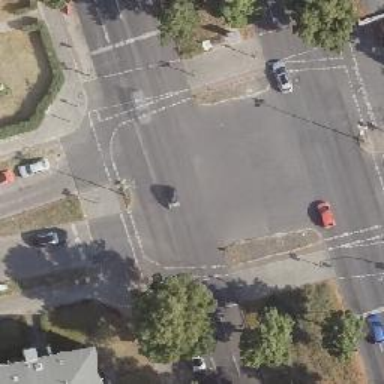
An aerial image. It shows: Residential road with asphalt surface. It has cycle track on the right side. The road is dual carriageway.